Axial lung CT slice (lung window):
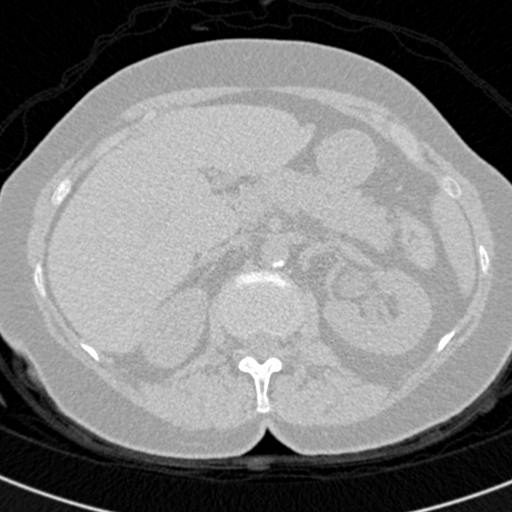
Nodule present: no